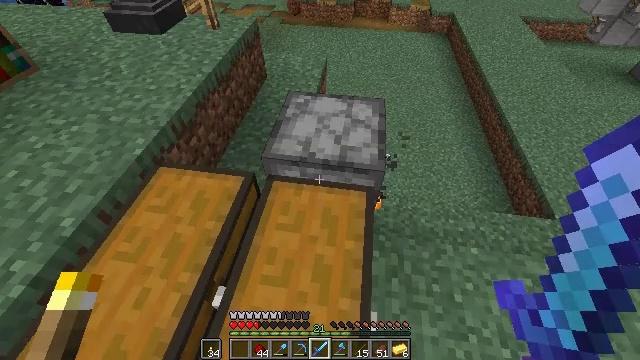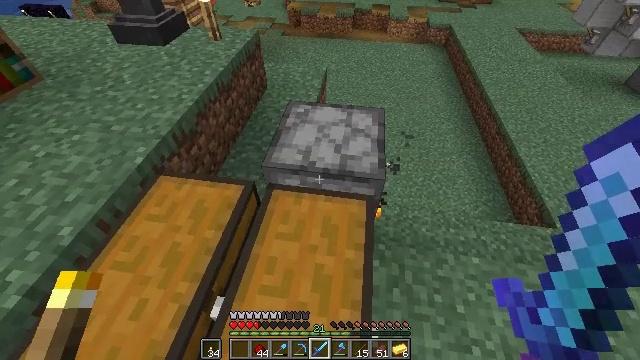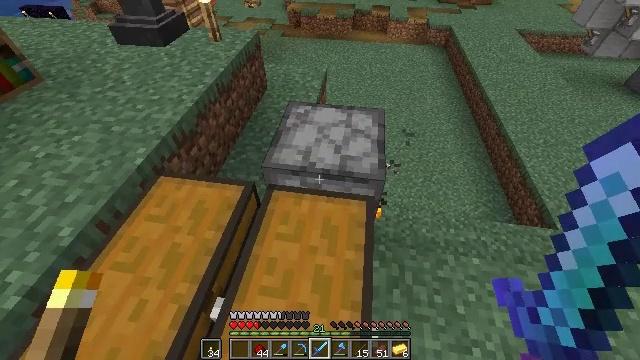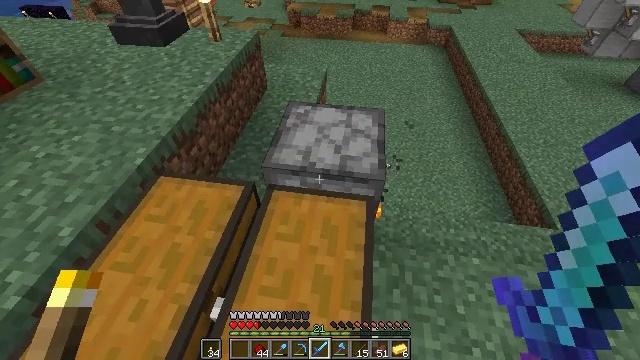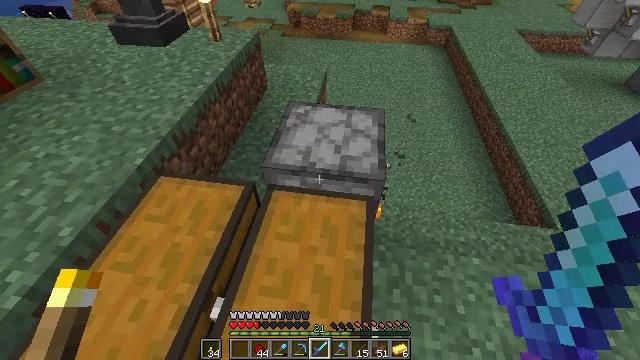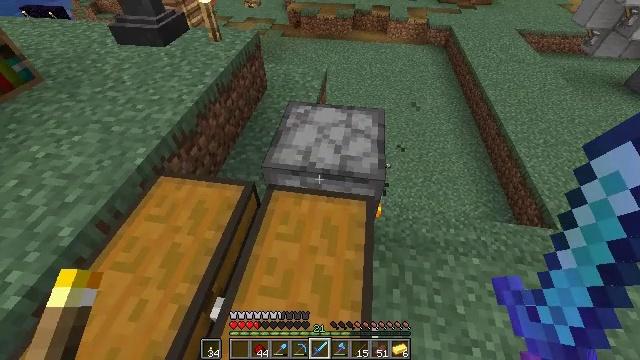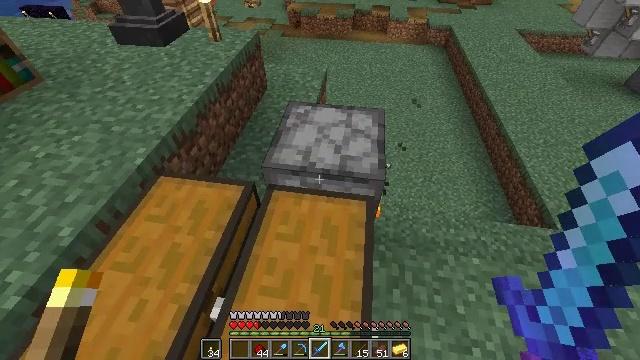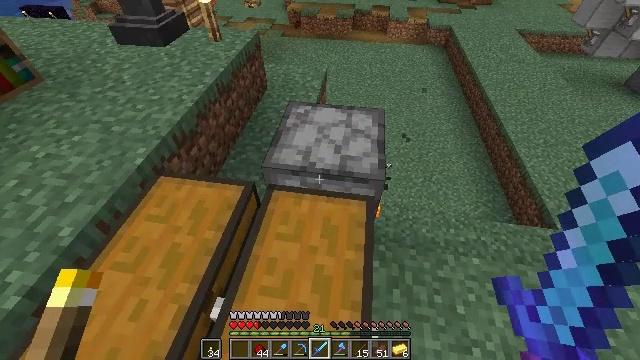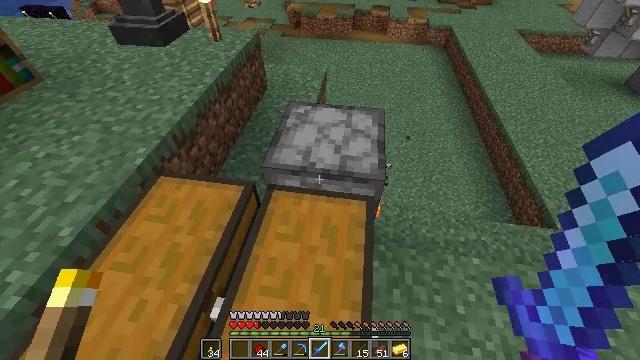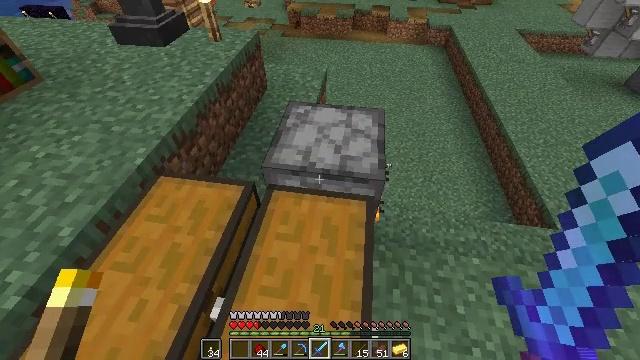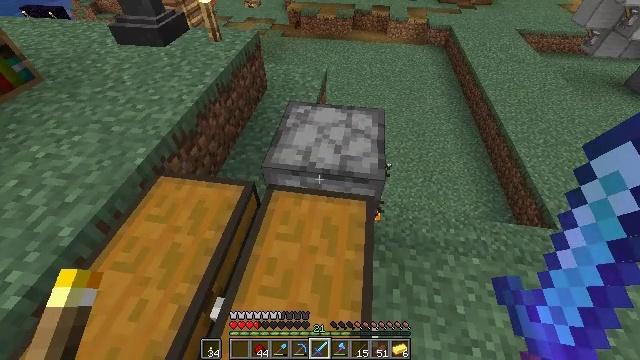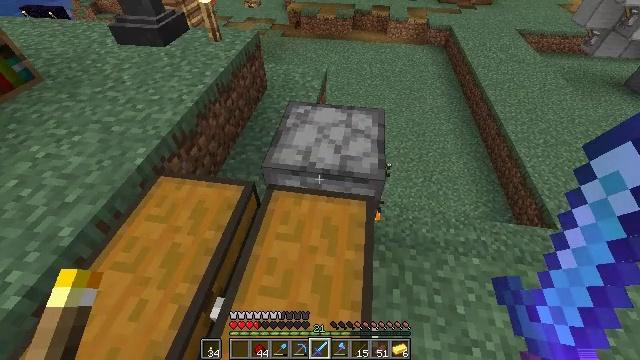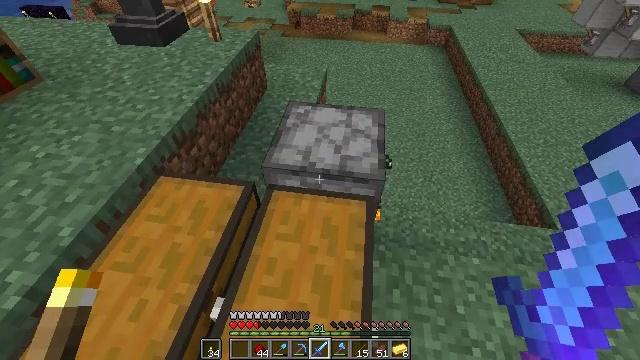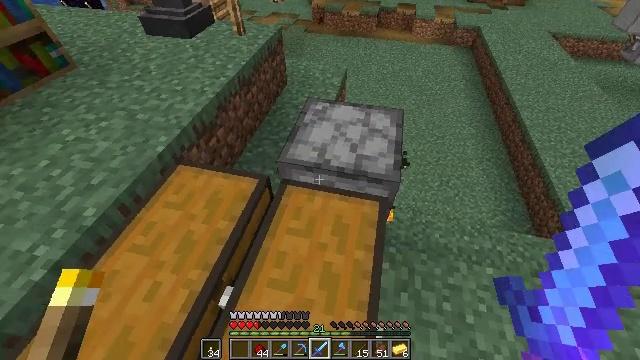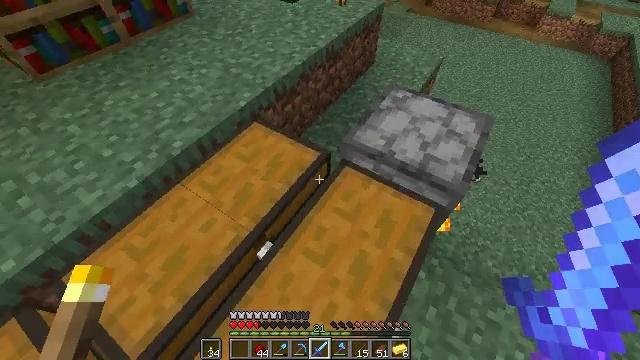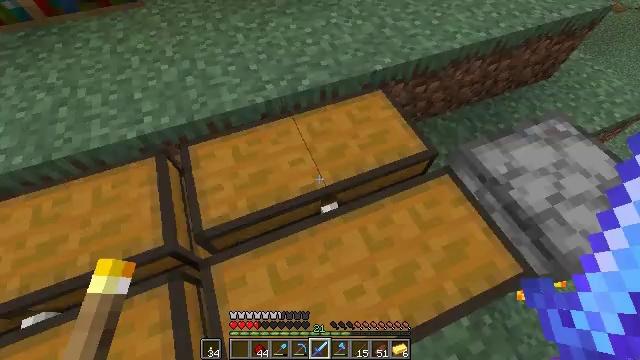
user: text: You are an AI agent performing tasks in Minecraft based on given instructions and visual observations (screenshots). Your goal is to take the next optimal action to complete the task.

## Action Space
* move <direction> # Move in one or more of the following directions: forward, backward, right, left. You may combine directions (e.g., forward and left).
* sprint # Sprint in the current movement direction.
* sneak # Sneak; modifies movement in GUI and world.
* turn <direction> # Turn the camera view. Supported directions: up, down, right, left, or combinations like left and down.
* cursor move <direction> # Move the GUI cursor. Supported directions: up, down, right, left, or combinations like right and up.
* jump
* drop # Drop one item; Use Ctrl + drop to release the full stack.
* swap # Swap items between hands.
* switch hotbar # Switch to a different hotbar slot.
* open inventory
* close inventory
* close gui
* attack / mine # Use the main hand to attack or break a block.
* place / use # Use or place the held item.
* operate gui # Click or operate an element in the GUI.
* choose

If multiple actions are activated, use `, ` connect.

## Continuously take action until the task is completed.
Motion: motion action
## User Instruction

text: Craft powered rail with the necessary materials.
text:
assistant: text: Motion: turn up
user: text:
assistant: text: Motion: no_op
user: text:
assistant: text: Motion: no_op
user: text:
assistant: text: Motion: no_op
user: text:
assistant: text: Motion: no_op
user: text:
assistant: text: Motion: no_op
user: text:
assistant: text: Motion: no_op
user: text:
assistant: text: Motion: no_op
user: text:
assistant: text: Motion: no_op
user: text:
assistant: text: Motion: no_op
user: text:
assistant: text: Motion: no_op
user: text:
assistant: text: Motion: no_op
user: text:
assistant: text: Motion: turn left
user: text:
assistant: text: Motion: turn left and down
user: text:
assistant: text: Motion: turn left and down
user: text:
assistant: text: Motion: turn left
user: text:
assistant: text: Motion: turn left
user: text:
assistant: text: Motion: turn left
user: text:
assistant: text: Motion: turn left
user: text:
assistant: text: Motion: turn left and up
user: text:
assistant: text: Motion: turn right
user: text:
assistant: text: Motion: no_op
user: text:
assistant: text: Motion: no_op
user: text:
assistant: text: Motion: no_op
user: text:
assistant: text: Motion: no_op
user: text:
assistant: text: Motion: no_op
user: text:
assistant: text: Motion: no_op
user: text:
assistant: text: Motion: turn left and up
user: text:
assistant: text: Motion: turn left
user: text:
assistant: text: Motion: no_op